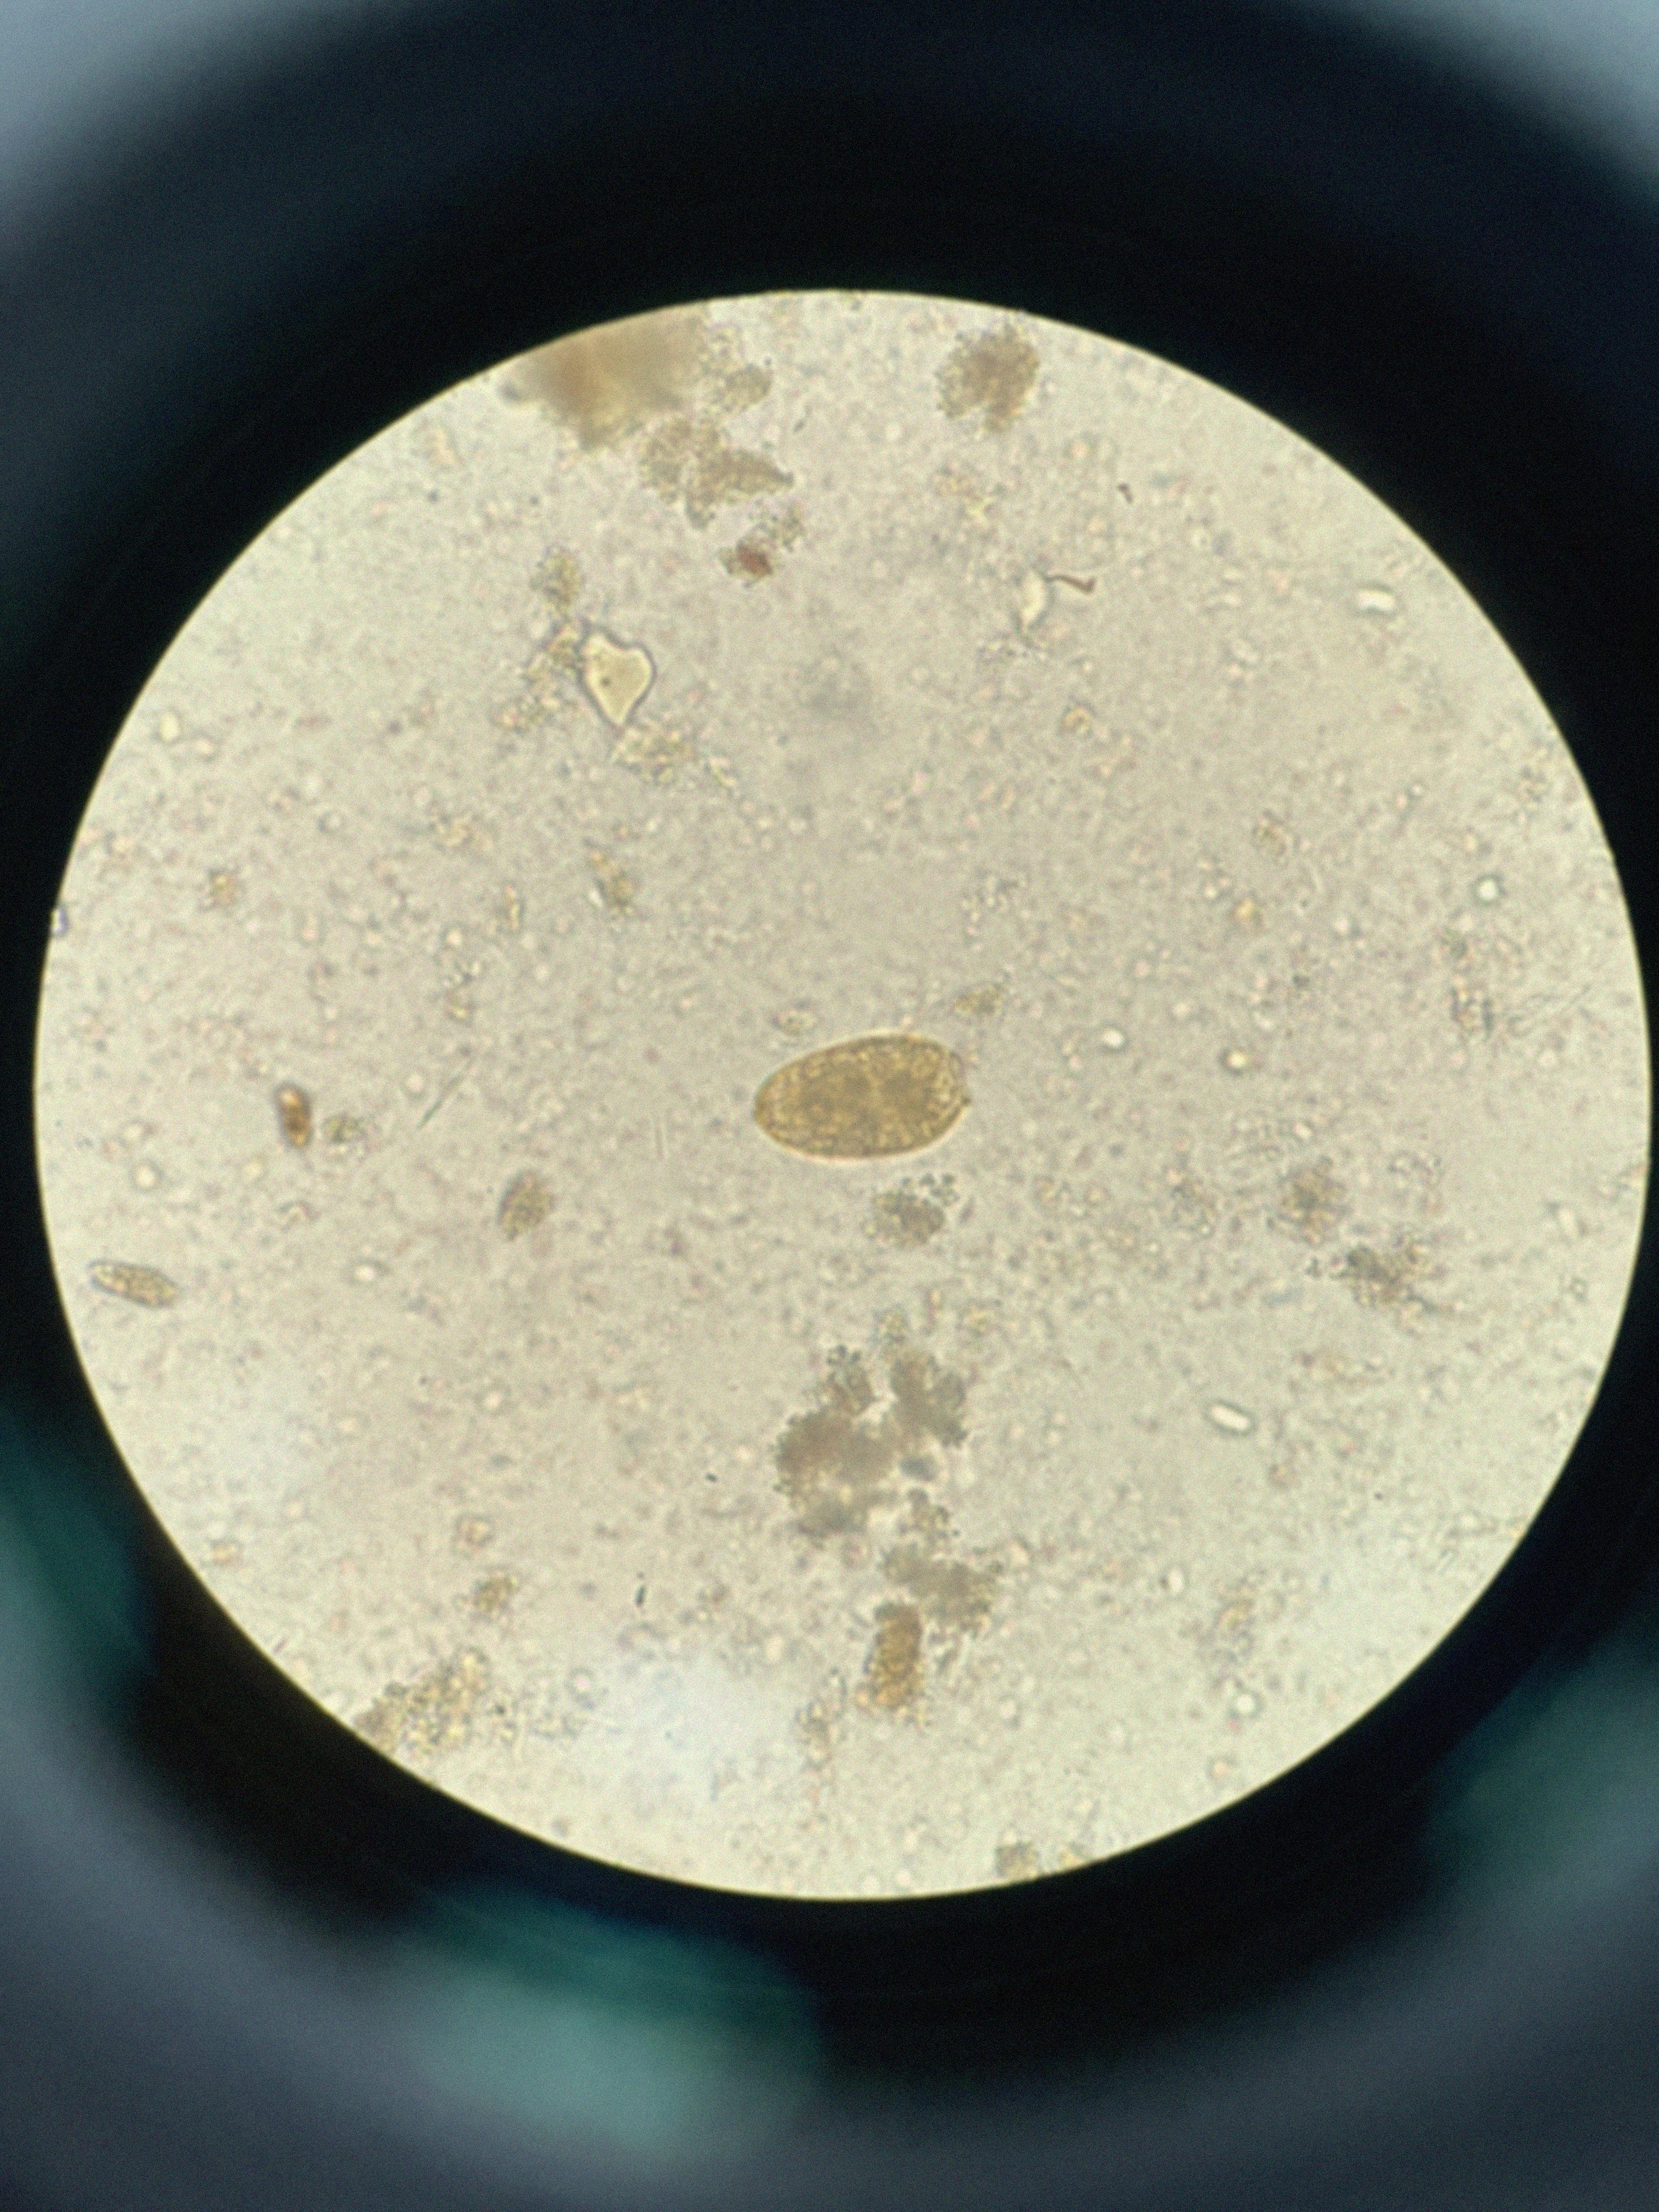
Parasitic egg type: Paragonimus spp